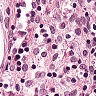
Metastatic tissue present: no